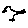
Label: bird